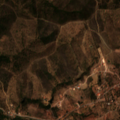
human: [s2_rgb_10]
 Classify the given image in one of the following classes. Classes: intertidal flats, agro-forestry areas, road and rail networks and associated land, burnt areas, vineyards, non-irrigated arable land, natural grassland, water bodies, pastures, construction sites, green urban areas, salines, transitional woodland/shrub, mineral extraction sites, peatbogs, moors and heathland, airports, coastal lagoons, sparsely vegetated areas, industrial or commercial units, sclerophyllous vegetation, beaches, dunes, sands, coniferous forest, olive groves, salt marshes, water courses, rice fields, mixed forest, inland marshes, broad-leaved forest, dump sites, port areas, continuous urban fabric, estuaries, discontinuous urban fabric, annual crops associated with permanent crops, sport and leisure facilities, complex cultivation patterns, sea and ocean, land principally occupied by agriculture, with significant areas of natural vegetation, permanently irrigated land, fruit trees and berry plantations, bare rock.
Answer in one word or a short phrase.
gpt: annual crops associated with permanent crops, land principally occupied by agriculture, with significant areas of natural vegetation, broad-leaved forest